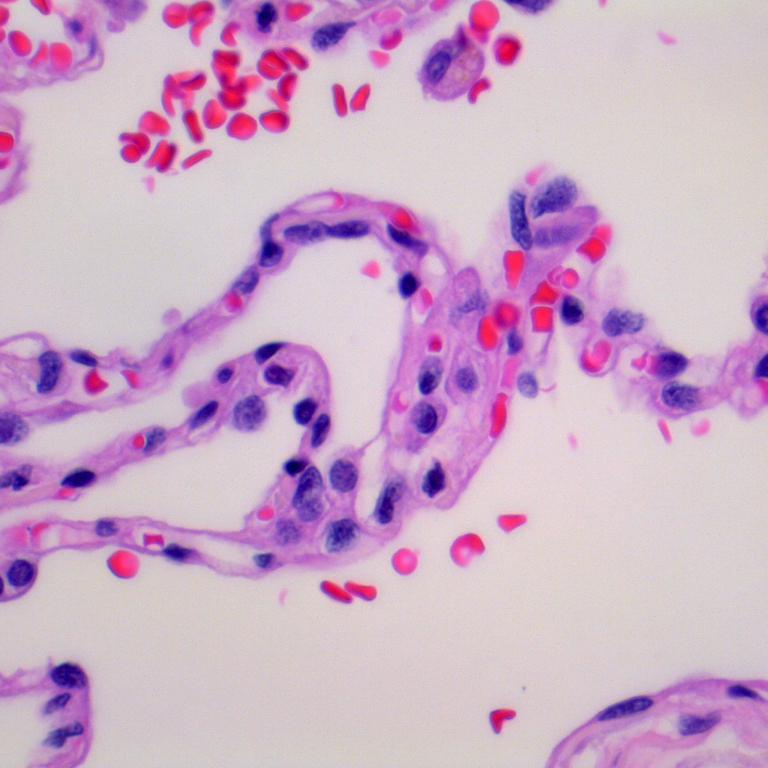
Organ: lung
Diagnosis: benign